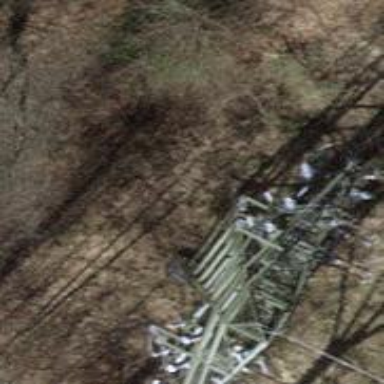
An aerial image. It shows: Termination power tower.